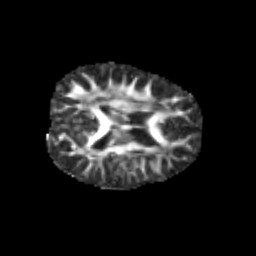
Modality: FA
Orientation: axial
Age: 6
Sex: female
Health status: healthy